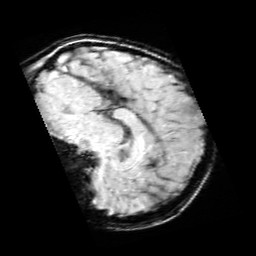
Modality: SWI
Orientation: sagittal
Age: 10
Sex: female
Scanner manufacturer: siemens
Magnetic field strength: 3 T
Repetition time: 0.027 s
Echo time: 0.02 s